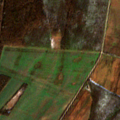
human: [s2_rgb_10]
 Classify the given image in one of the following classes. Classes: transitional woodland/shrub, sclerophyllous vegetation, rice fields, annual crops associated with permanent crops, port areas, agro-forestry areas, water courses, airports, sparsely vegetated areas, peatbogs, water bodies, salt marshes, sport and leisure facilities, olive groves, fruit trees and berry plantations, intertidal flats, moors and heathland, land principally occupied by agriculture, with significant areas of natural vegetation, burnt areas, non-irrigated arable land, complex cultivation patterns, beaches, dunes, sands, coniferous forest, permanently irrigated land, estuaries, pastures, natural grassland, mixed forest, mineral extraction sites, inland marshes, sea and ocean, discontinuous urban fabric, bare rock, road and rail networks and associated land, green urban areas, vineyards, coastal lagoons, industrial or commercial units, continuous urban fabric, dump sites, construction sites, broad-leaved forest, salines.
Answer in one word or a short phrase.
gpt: non-irrigated arable land, broad-leaved forest, transitional woodland/shrub